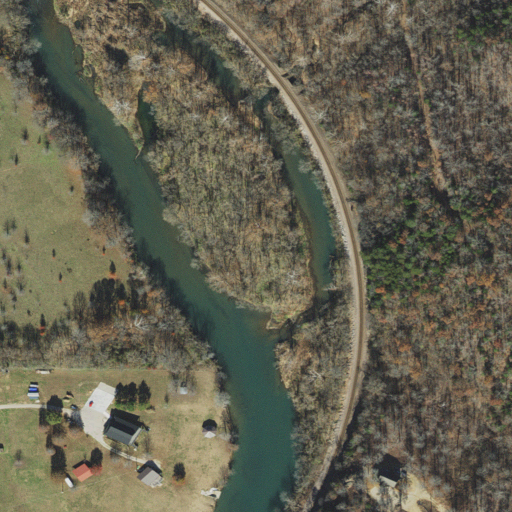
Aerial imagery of gap in Arkansas named Needles Eye containing deciduous forest, pasture, open water, woody wetlands, mixed forest, herbaceous wetlands, and open development